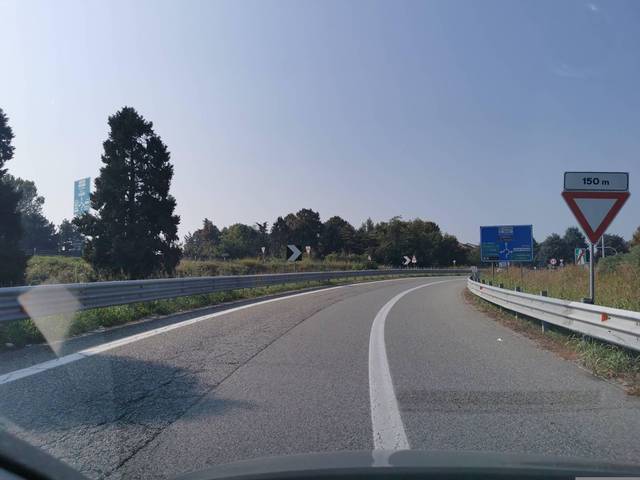
Region: Italy
Coordinates: 45.065, 7.543